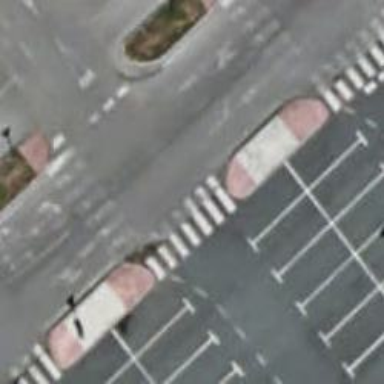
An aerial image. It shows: Pedestrian crossing with zebra markings on footway.